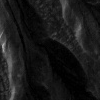
Atmospheric dust classification: not_dusty